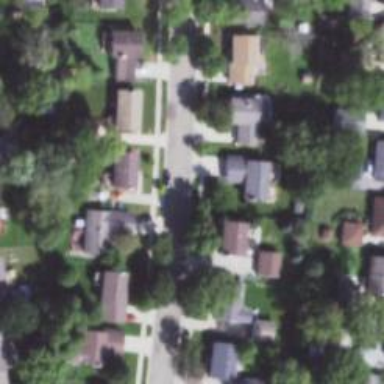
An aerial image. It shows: Residential road with separate asphalt sidewalk.